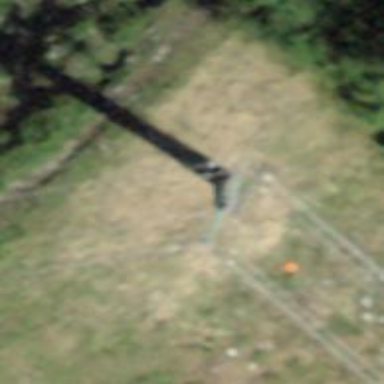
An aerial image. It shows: Power tower.